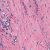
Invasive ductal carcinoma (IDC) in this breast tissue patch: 1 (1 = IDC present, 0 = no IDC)